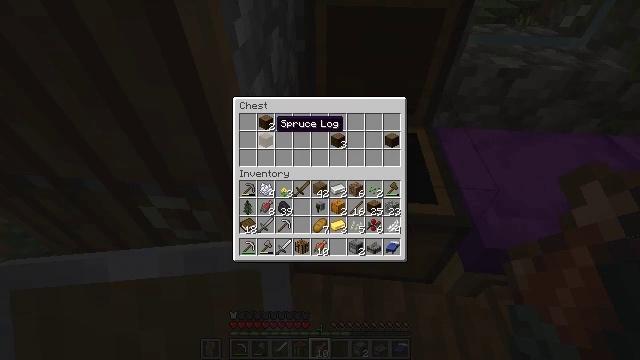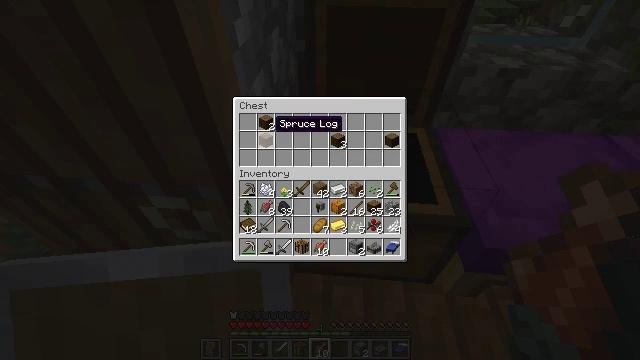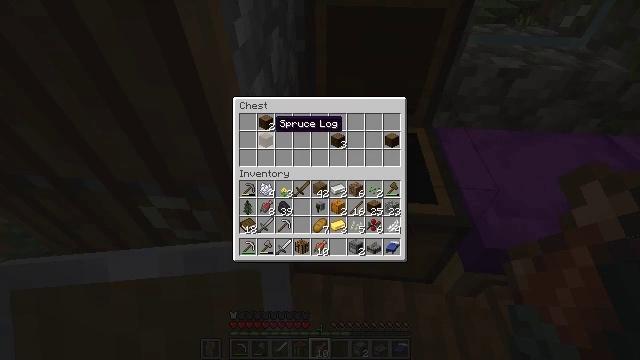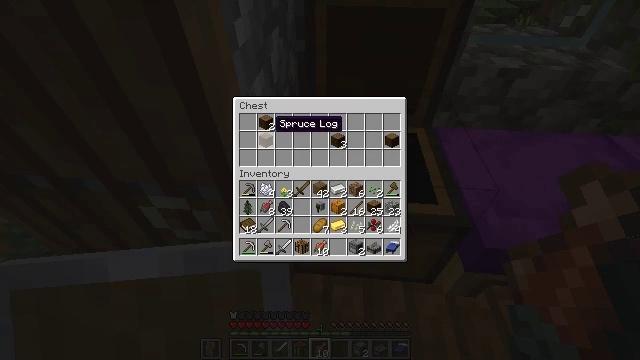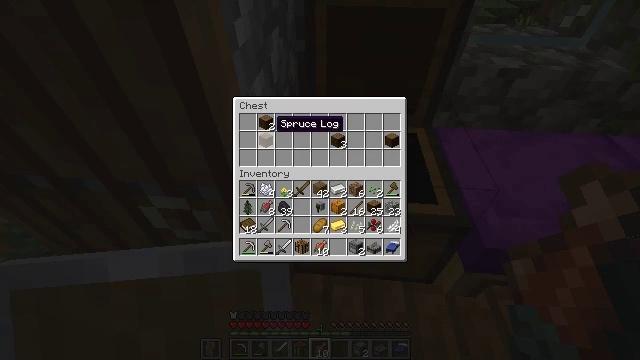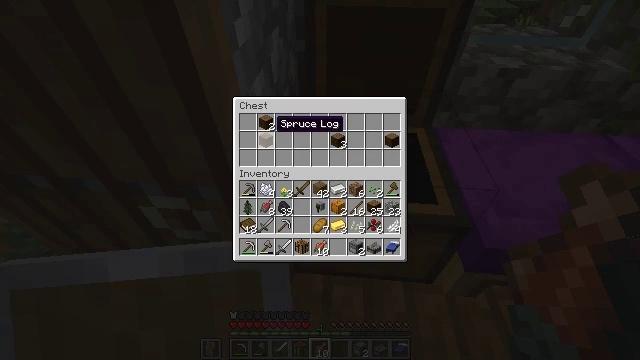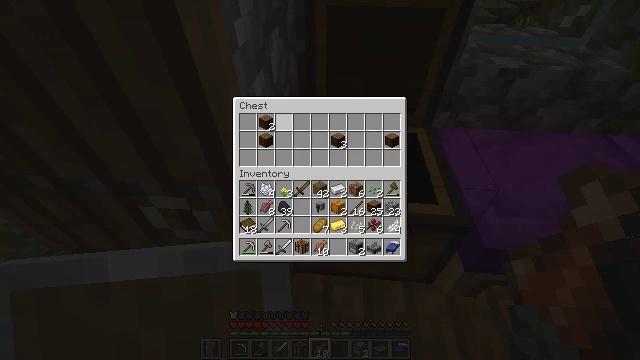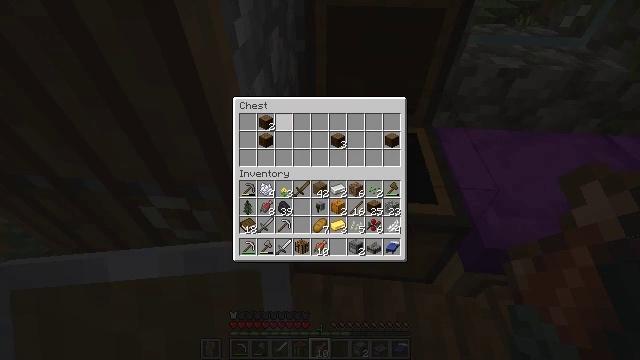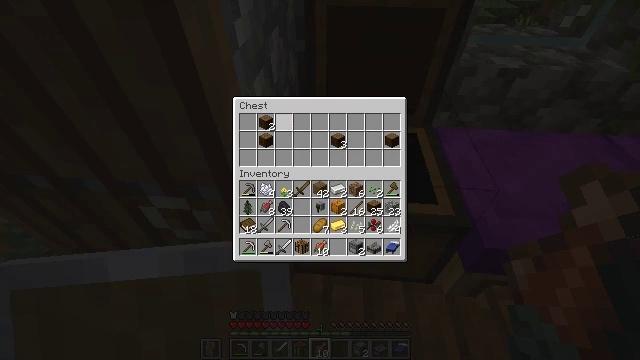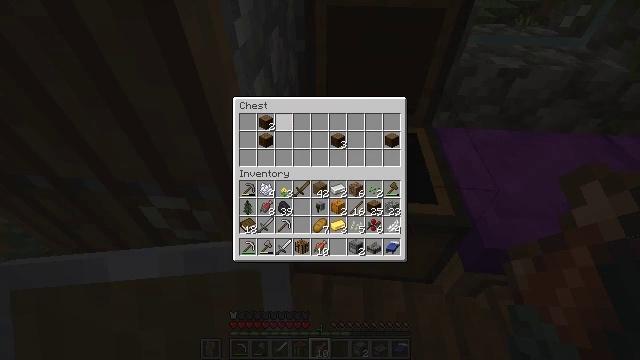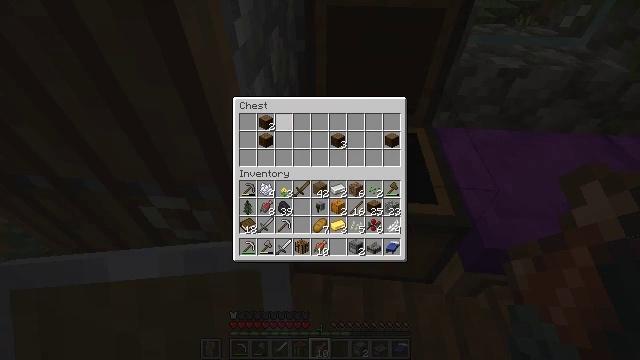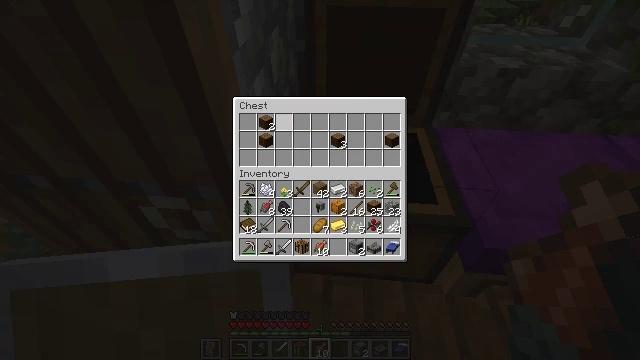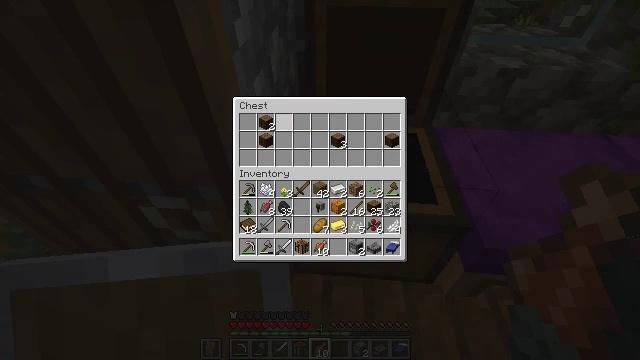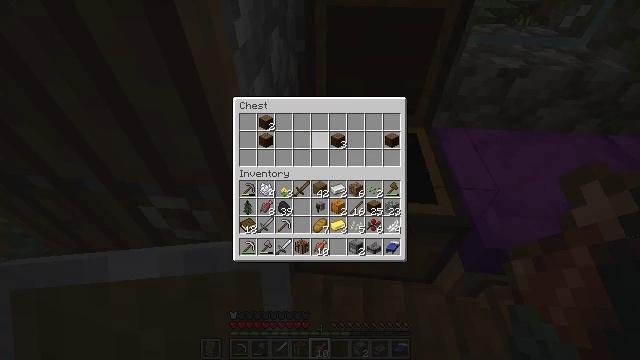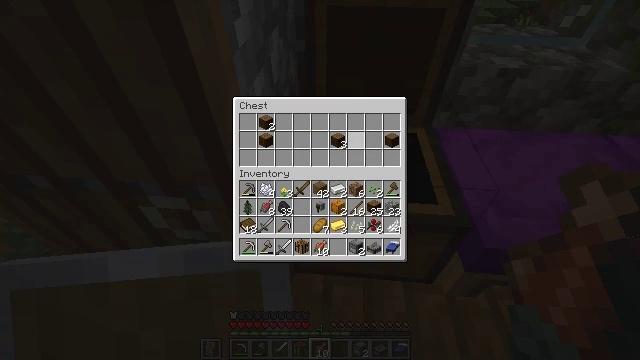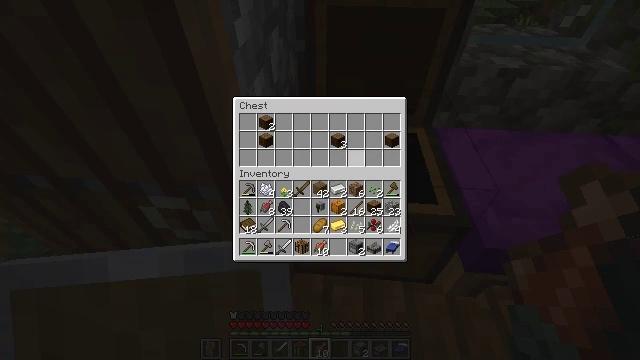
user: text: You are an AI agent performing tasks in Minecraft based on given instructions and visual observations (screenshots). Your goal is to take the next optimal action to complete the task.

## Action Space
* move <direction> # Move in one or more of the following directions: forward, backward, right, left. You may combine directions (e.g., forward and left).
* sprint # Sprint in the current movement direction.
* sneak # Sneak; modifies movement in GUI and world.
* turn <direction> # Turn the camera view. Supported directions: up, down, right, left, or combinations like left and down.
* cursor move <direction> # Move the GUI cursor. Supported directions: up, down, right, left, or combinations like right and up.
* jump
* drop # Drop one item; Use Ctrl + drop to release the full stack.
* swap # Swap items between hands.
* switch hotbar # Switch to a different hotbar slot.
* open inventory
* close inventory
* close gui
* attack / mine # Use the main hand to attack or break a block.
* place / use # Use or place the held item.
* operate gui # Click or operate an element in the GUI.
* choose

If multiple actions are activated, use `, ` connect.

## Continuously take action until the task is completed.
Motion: motion action
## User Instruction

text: Mine the campfire to collect it.
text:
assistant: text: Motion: sneak, operate gui
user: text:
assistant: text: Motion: sneak, operate gui
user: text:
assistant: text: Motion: sneak, operate gui
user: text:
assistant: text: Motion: sneak, operate gui
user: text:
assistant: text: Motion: sneak
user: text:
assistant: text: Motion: sneak, cursor move right and up
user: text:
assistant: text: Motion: sneak
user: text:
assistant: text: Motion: sneak, operate gui
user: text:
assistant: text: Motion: sneak, operate gui
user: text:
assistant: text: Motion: sneak, operate gui
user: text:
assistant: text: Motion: sneak
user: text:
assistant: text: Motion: sneak, cursor move right
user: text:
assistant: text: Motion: sneak, cursor move right and down
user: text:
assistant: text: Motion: sneak, cursor move right and down
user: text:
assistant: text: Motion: sneak, cursor move right
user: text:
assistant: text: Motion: sneak
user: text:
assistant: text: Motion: sneak, cursor move left and down
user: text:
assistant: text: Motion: sneak, cursor move left and down
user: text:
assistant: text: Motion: sneak, cursor move down
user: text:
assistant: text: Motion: sneak
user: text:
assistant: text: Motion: sneak, cursor move right
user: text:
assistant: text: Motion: cursor move right
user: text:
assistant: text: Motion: no_op
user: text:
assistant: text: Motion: no_op
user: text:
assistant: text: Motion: no_op
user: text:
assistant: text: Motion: cursor move left and up
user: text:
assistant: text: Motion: cursor move left
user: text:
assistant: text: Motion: cursor move left
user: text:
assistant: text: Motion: cursor move left
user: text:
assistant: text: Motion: no_op